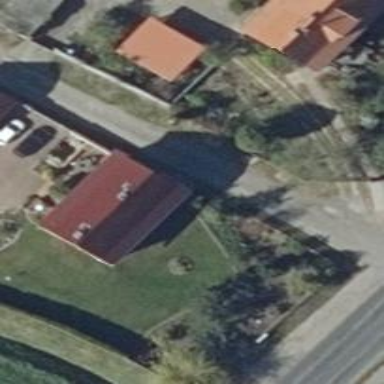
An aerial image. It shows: Simple and straightforward house.